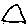
Label: triangle